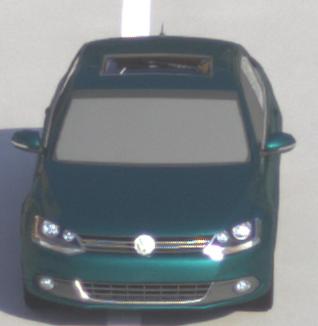
Make: VW
Model: Jetta 1.2 TSI
Detailed model: Jetta (IV)
Model produced from: 2011/01
Model produced until: 2014/08
Doors: 4
Color: blue
Road condition: dry road
Daytime: morning or afternoon
Contrast: high contrast